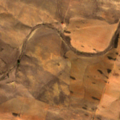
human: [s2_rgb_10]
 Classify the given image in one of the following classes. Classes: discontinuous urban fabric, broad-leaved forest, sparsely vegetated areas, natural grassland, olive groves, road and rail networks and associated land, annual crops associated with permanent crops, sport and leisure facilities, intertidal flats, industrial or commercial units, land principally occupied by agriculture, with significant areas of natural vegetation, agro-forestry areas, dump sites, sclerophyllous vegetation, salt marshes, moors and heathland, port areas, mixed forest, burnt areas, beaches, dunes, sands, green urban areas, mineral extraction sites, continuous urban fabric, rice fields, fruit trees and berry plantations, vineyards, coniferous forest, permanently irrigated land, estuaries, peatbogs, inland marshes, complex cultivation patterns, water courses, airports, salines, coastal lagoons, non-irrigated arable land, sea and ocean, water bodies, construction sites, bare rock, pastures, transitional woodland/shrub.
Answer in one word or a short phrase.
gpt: non-irrigated arable land